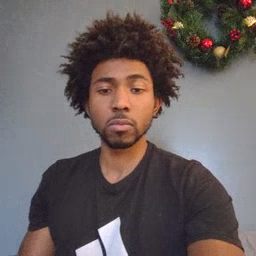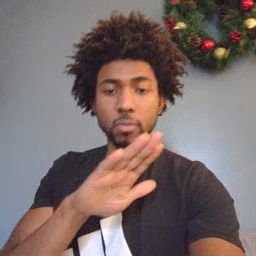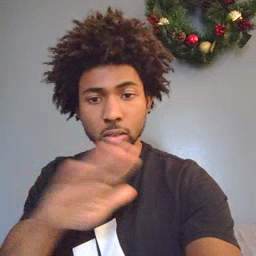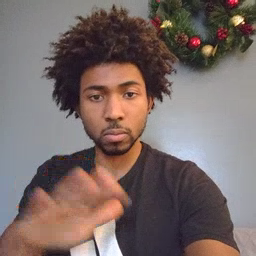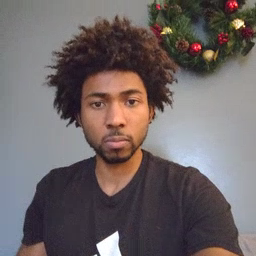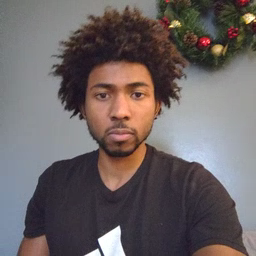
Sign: clean